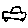
Label: car